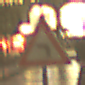
Verkehrszeichen: KurveLinks
Umgebung: Outdoor, Urban
Tageszeit: Night
Wetter: Overcast
Licht: Artificial
Jahreszeit: NotSpecified
Kontrast: MediumContrast